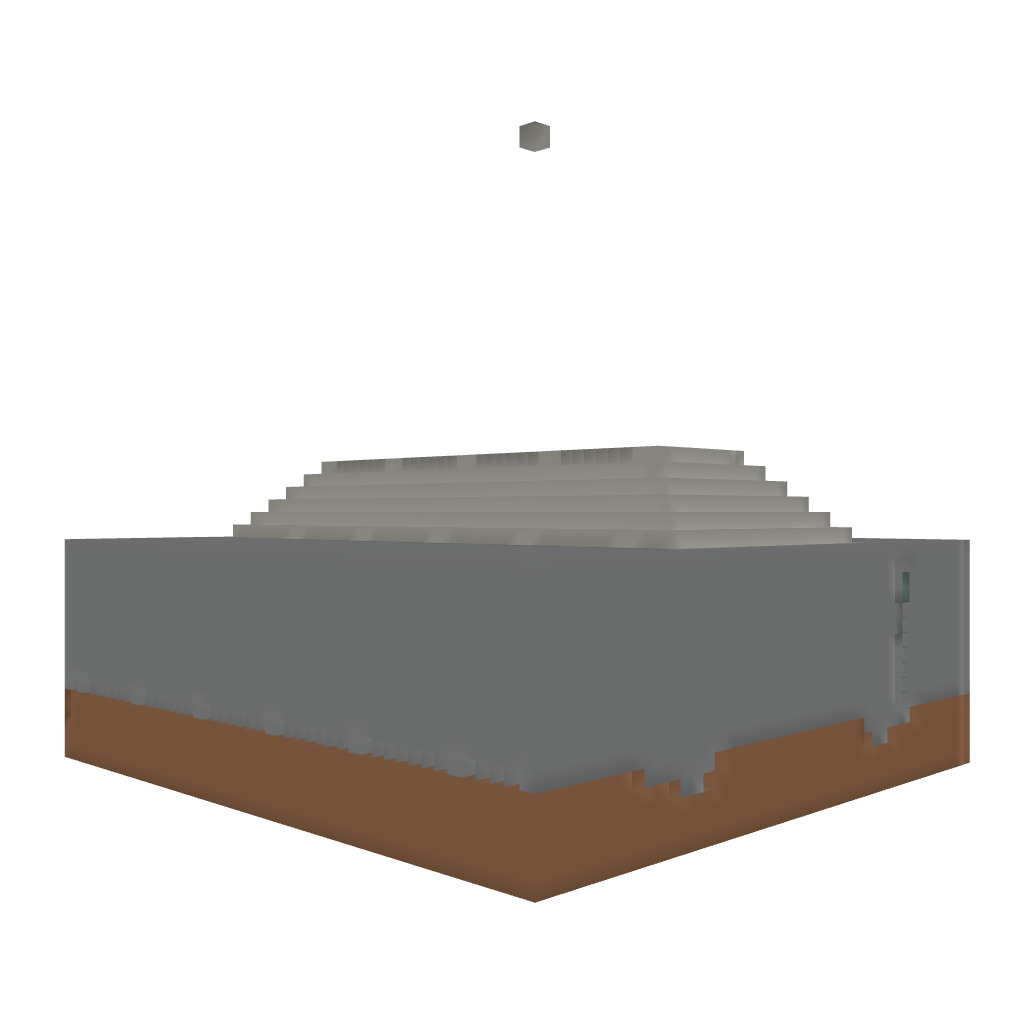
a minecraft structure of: [warp xp] Xp farm !